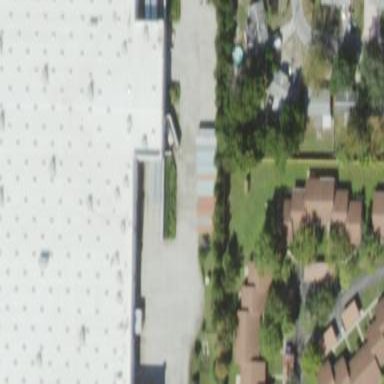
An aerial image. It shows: Supermarket located in building.